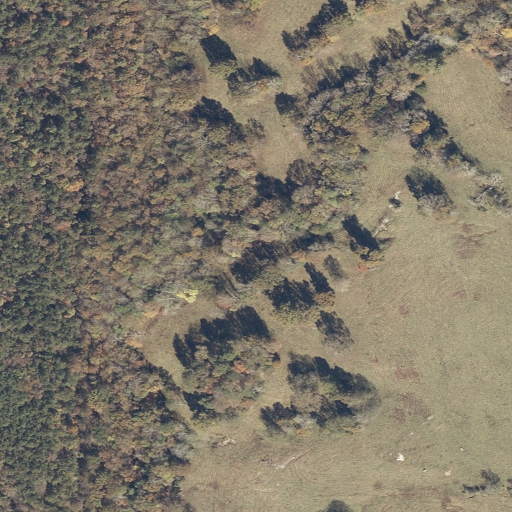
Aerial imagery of valley in Alabama named Green Hollow containing pasture, deciduous forest, and mixed forest